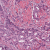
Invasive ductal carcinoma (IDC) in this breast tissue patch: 1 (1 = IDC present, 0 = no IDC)